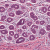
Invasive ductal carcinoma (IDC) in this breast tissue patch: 0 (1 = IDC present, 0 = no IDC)